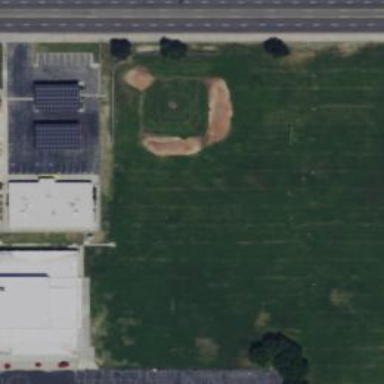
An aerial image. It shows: Baseball pitch for leisure land activities.